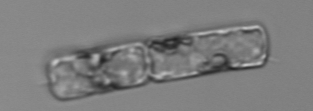
Label: Guinardia_delicatula